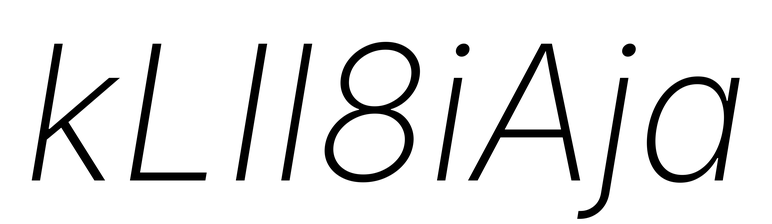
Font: Inter-Italic_ExtraLight_Italic